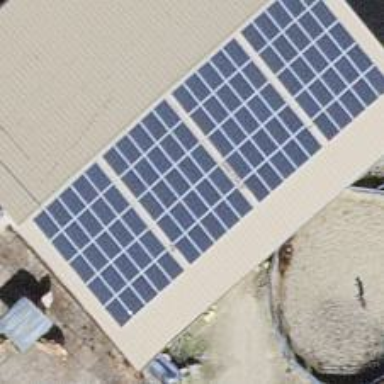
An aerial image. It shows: Solar power generator using photovoltaic panels.